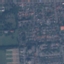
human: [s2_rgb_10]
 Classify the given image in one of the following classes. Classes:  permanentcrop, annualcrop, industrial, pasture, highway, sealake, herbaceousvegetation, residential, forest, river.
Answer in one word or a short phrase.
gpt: Residential